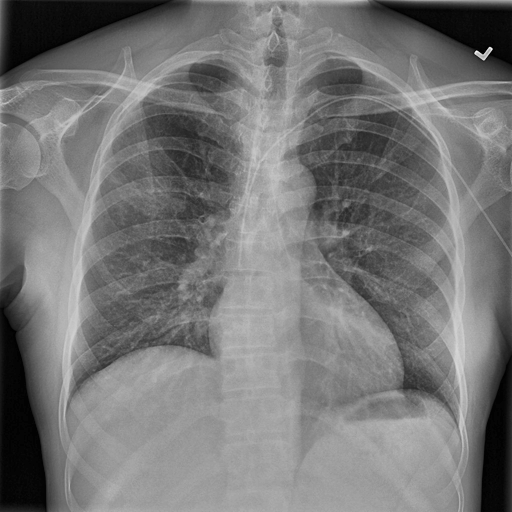
Finding: NORMAL